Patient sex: M
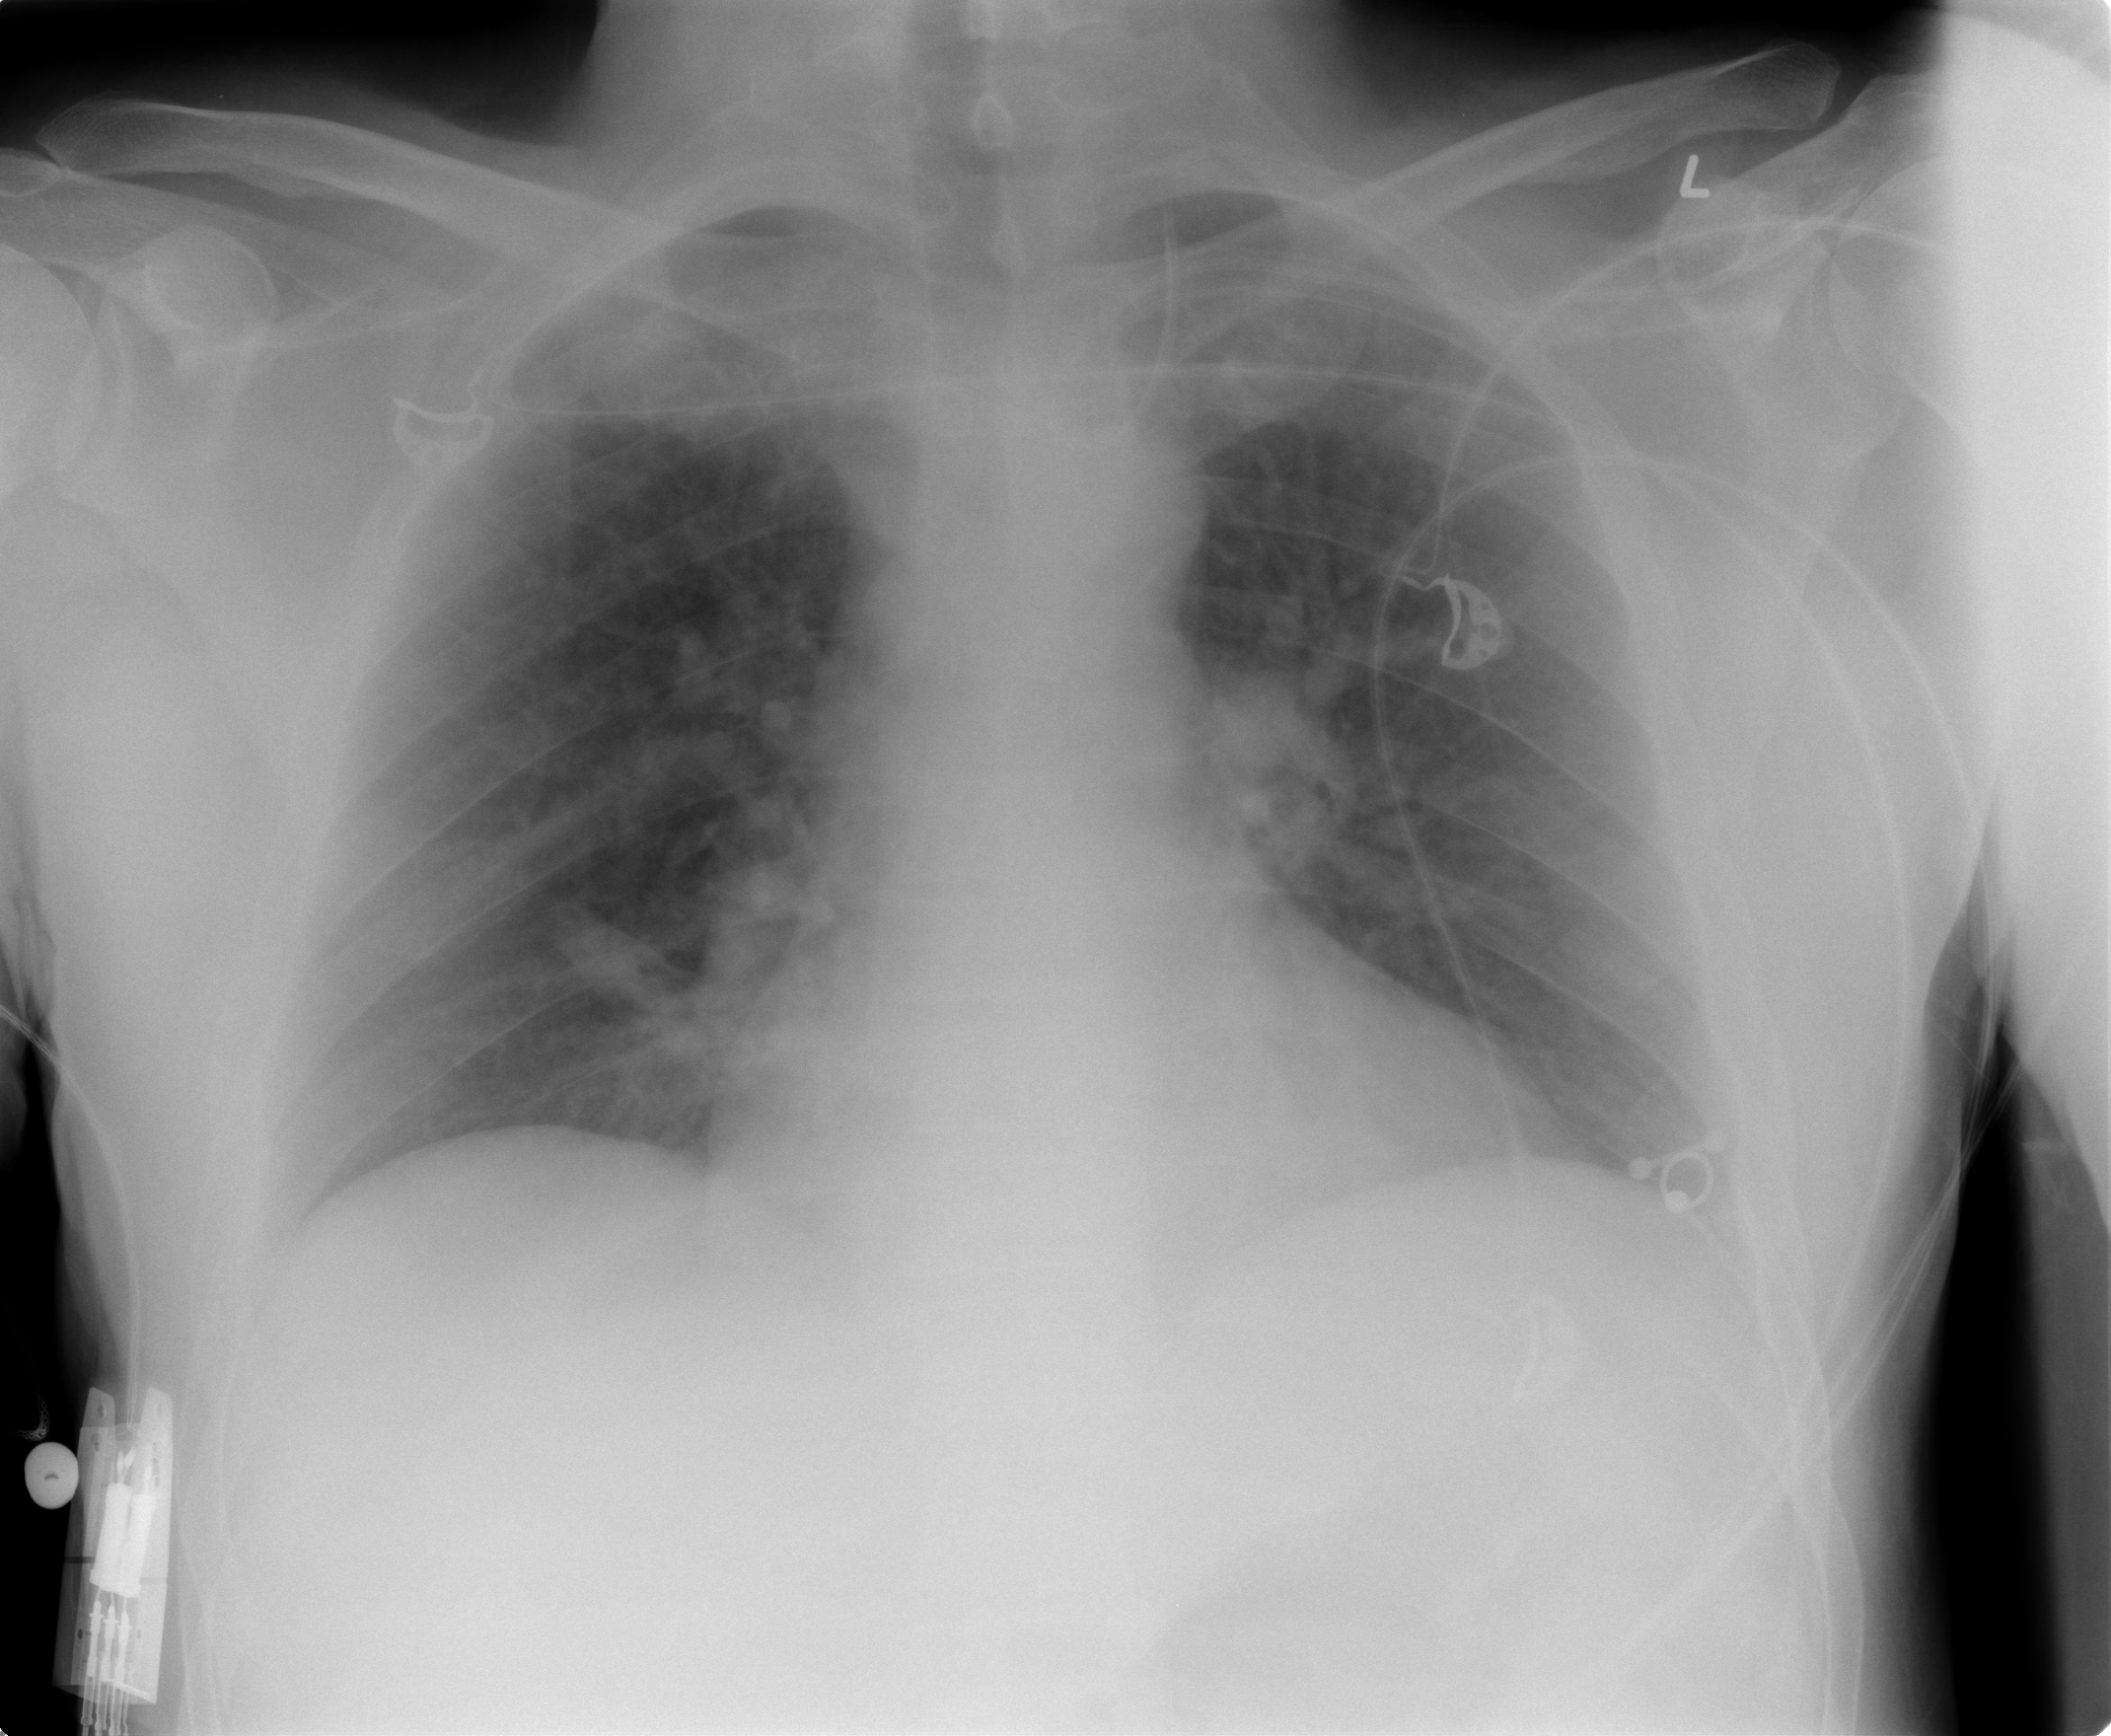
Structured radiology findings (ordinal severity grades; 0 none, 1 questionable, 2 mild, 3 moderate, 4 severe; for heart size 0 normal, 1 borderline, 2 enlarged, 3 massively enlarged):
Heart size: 0
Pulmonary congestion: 0
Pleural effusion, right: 0
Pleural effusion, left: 0
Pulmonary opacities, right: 0
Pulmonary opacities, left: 0
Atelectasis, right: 2
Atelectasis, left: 0